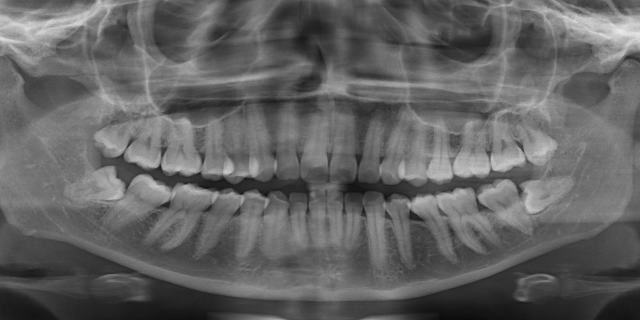
adult